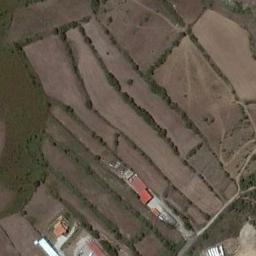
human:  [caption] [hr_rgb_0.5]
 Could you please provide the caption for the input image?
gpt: Many buildings of different shapes are on the terraces .

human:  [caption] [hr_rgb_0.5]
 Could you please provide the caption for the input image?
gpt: Houses and paths along a small patch of brown terraces .

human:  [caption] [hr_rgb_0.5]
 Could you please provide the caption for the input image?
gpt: There is a straight path between the terraces .

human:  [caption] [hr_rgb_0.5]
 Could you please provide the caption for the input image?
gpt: The green and bare terrace is next to some houses .

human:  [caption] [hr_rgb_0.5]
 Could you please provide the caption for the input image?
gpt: There are several buildings beside the terraces .